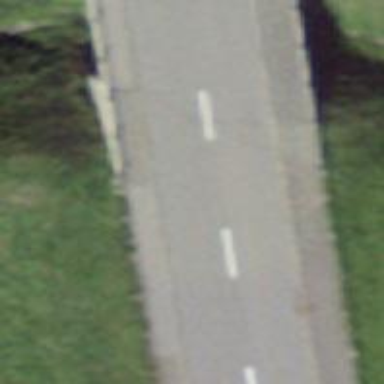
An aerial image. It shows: Asphalt sidewalk along the footway.